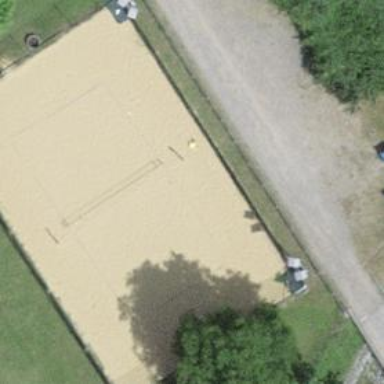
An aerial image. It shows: Volleyball pitch for leisure sports activities.